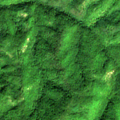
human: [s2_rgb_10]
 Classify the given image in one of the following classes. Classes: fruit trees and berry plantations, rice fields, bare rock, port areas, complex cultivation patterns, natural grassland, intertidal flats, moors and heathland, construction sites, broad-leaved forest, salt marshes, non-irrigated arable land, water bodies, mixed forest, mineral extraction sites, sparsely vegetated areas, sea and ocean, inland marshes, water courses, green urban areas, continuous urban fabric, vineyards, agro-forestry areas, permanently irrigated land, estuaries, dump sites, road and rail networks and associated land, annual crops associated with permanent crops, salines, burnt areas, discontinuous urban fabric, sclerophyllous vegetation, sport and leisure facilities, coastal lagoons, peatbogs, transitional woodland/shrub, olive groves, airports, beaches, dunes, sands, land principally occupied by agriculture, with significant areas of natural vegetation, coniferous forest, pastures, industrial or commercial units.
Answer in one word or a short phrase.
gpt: broad-leaved forest